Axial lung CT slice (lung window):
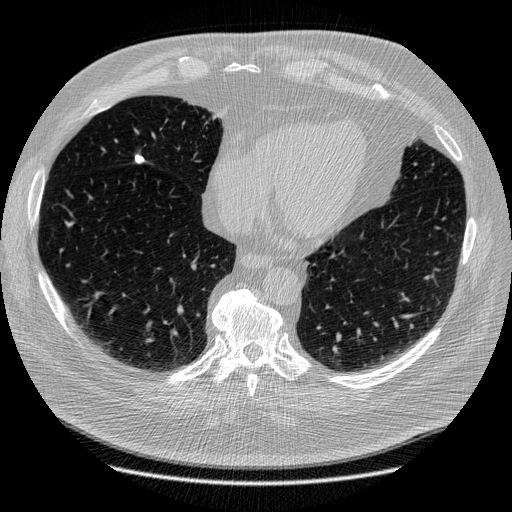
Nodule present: yes
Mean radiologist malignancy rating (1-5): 1